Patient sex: F
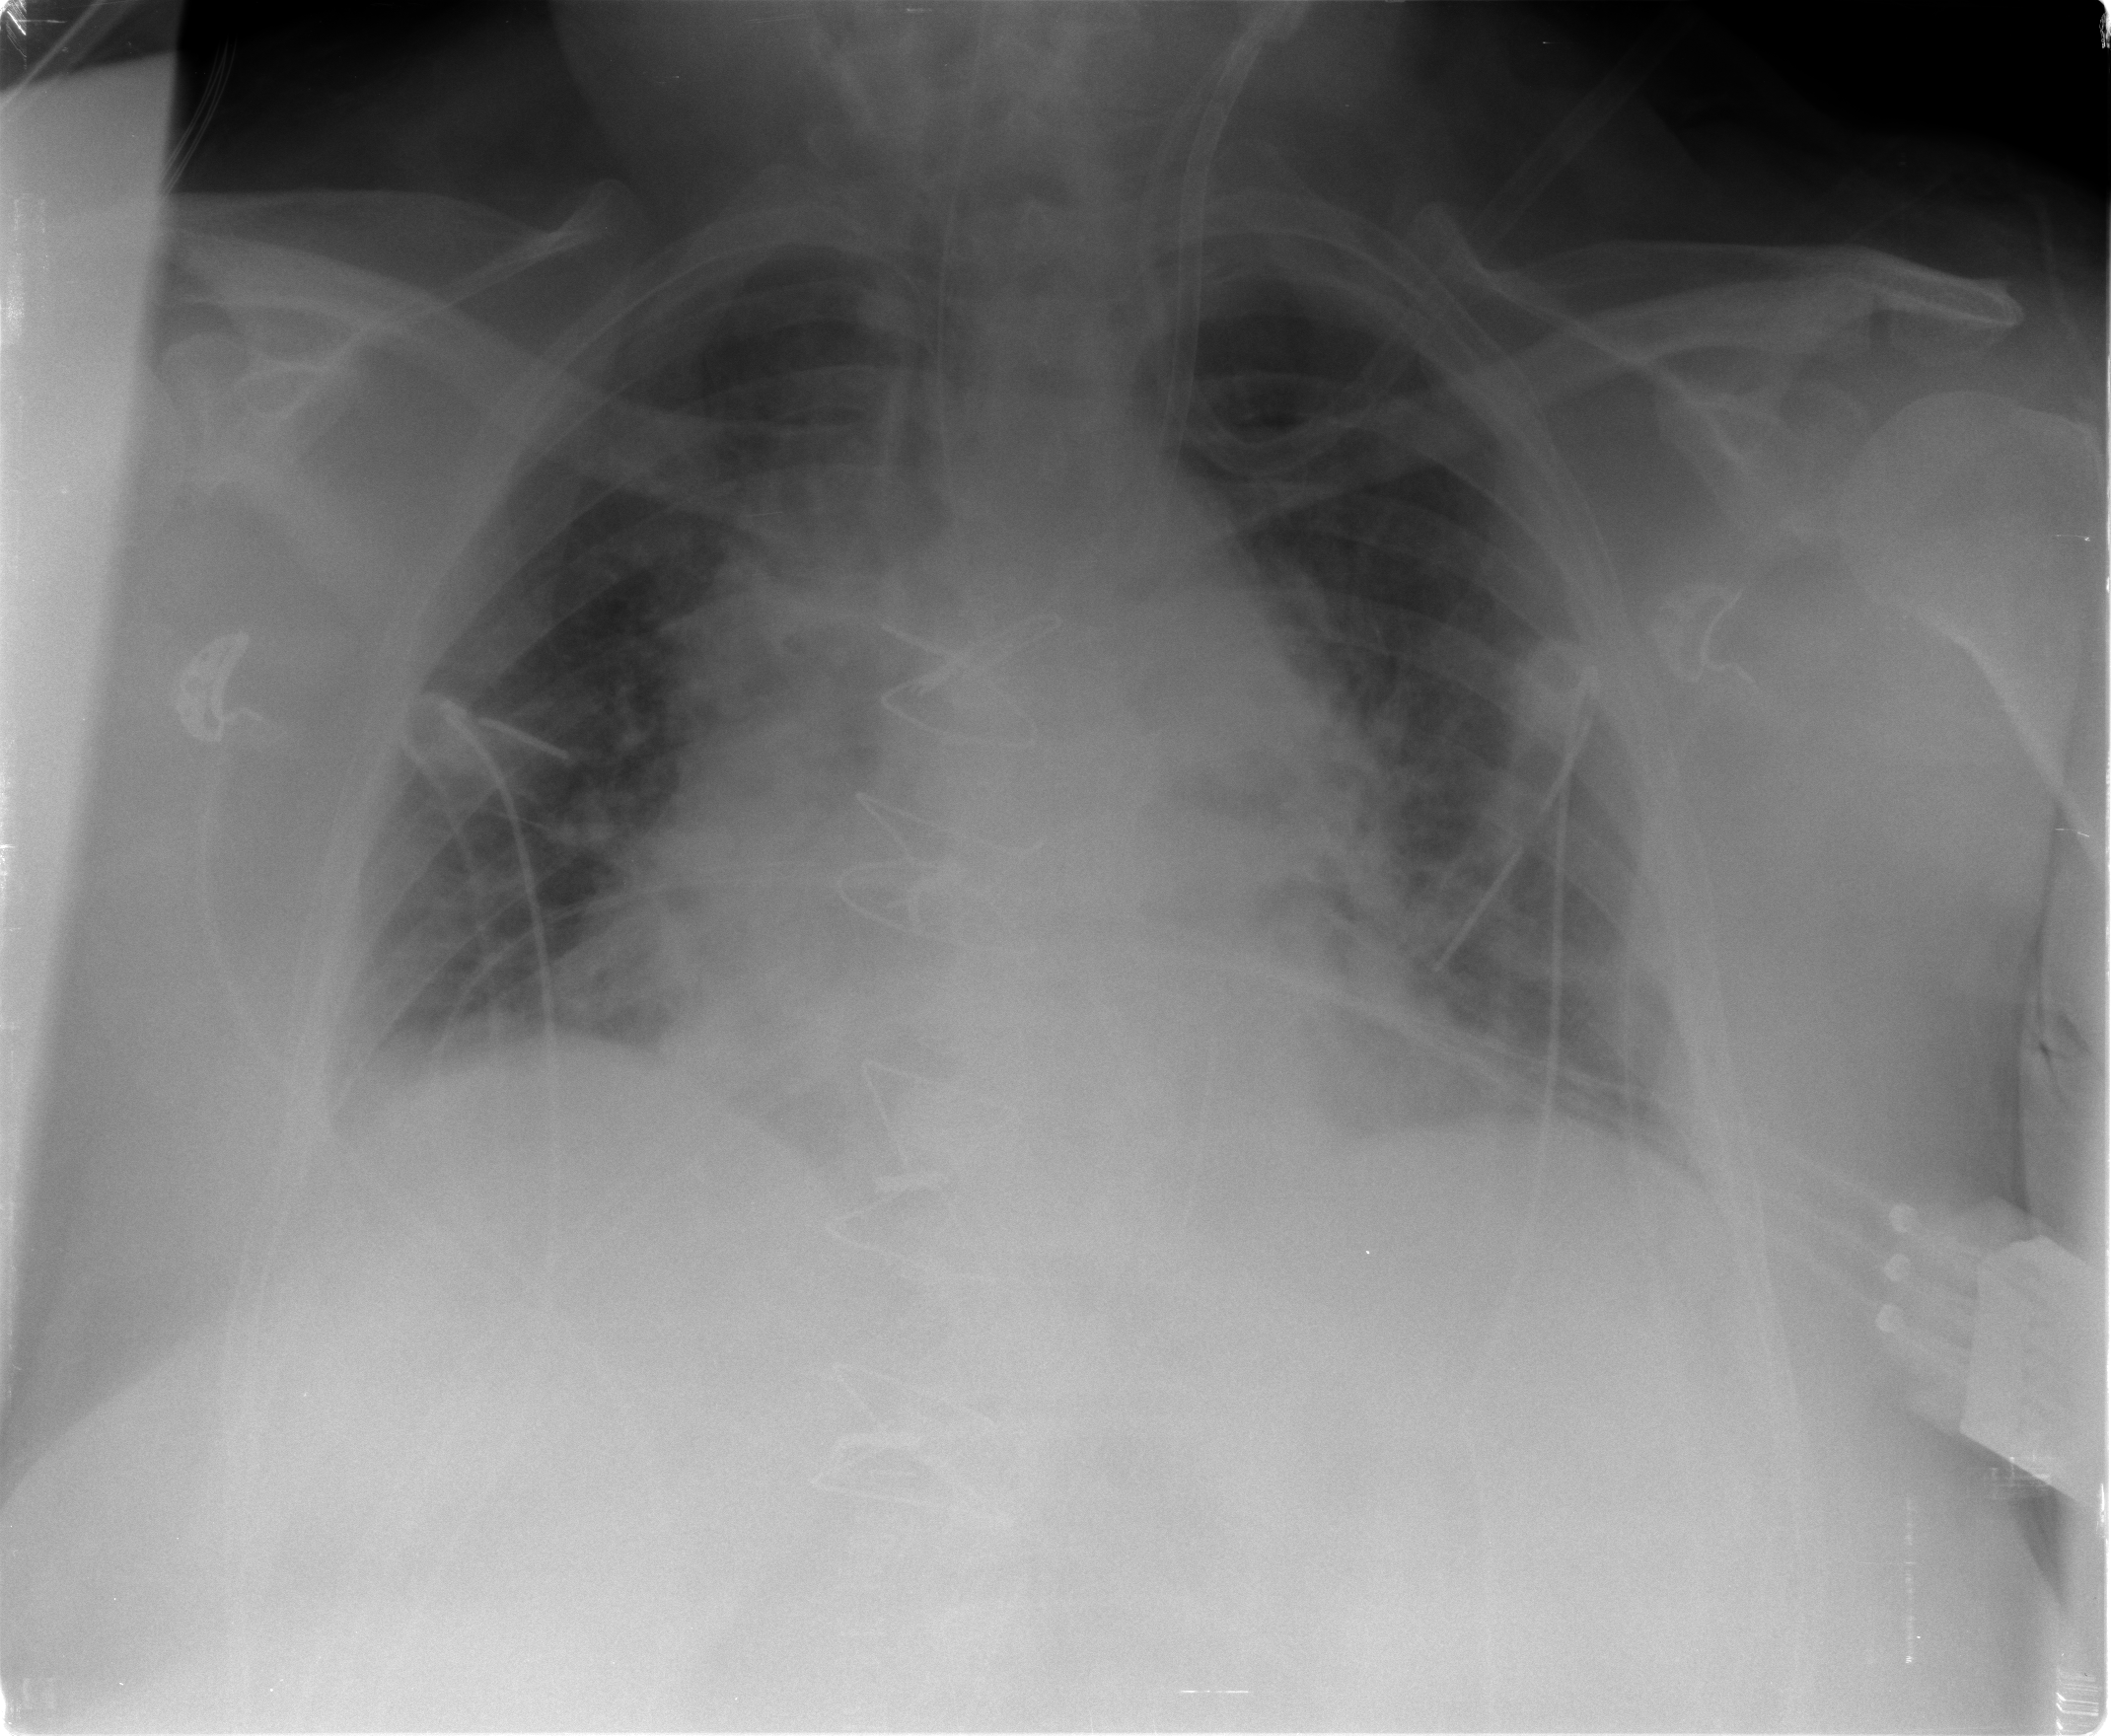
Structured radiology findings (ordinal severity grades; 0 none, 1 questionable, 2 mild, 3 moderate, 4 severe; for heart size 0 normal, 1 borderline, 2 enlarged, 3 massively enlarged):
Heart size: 1
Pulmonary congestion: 2
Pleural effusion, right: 1
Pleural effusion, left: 1
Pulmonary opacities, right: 2
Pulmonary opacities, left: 2
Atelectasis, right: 2
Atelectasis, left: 2